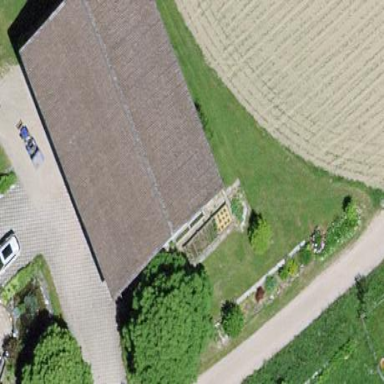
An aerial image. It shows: Group of garages.